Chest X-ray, AP view. Patient: 12 years old, sex F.
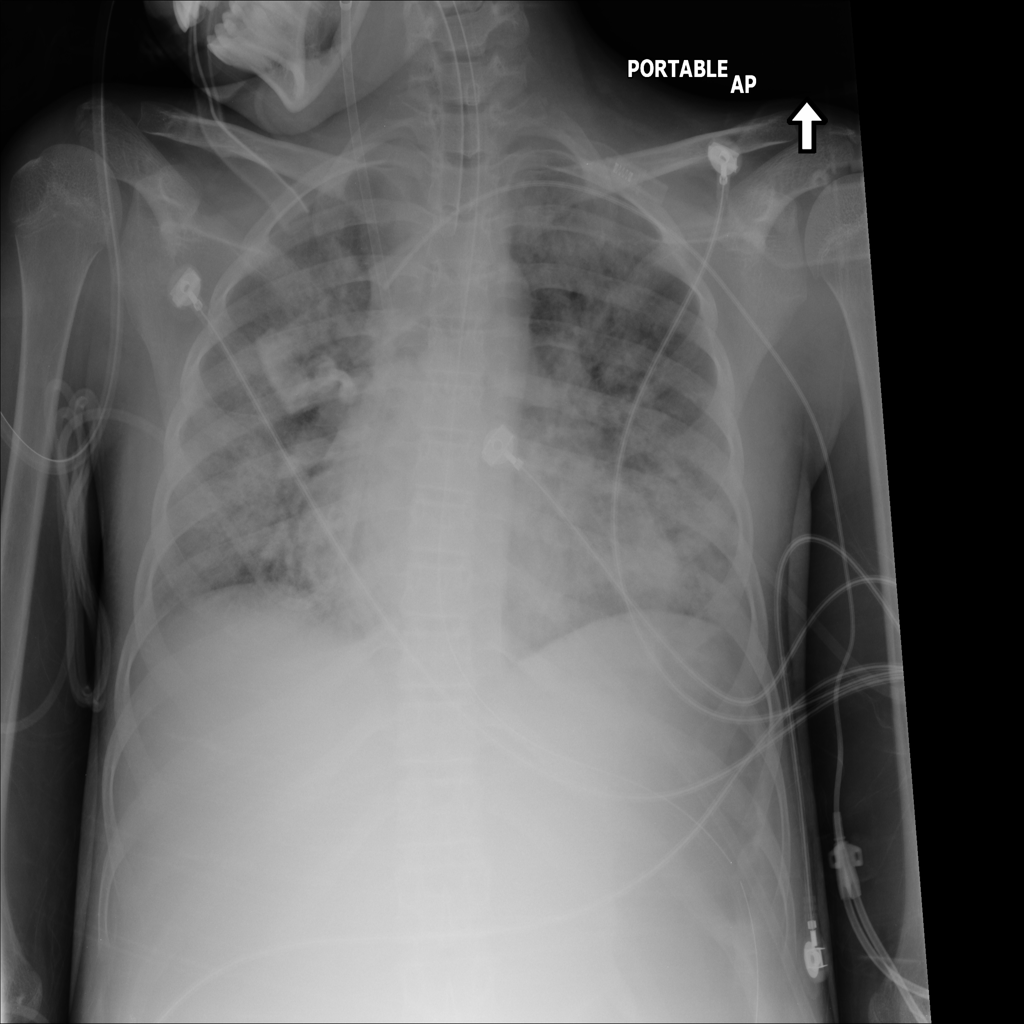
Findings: Cardiomegaly, Effusion, Infiltration